Current action and preconditions to check: trajectory_clear

Your task: For each precondition in the list above, predict whether it will hold at this action.

Consider the current scene as observed from the mobile robot's camera, and analyze the predicted future states of all dynamic agents (e.g., people, animals, vehicles, or any moving entities) within the NEXT SECOND.

IMPORTANT: Only answer "very likely" if you are absolutely certain—based on strong, clear evidence—that a dynamic agent will violate the precondition in the predicted future state. Do NOT answer "very likely" for unlikely, ambiguous, or low-probability risks.

Ask yourself for each precondition: Is there a high probability, with clear and convincing evidence, that the predicted future states of any dynamic agent will interfere with the predicted future state of the currently executing action within the NEXT SECOND, causing that precondition to fail?

Assess the risk level based on these predictions. Use "likely" or "very likely" if motions create a clear risk of interference.

Use "neutral" or "improbable" if agents are nearby but their predicted paths are clearly diverging or non-conflicting.

Failure Risk Categories: "very improbable", "improbable", "neutral", "likely", "very likely"

Answer Format: Output ONLY the probability_of_failure value from these categories: "very improbable", "improbable", "neutral", "likely", "very likely"

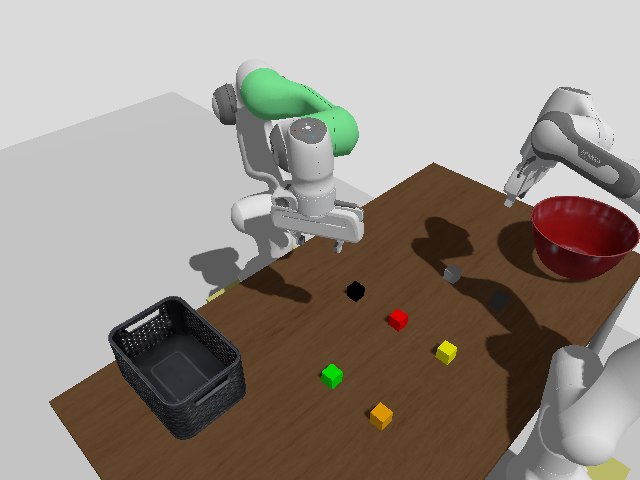

Answer: very improbable